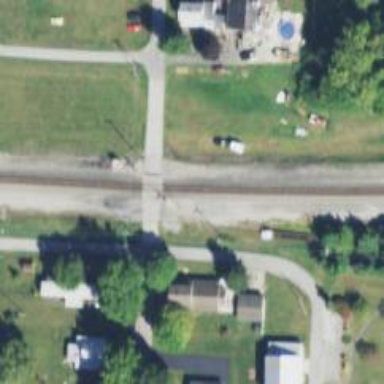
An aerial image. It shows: Level crossing along the railway.